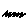
Label: zigzag